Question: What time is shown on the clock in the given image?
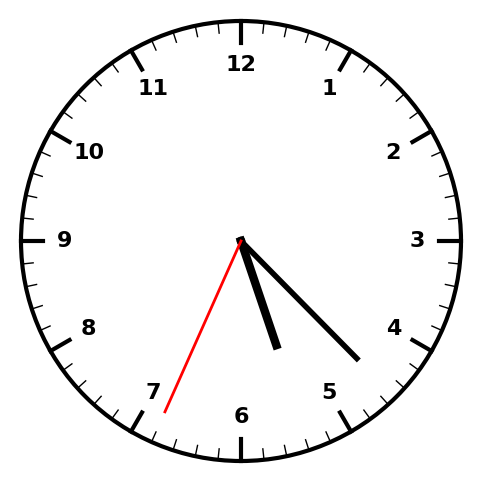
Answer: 05:22:34